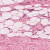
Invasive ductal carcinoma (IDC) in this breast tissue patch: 1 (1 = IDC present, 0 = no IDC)